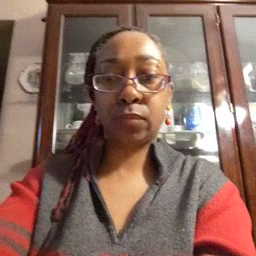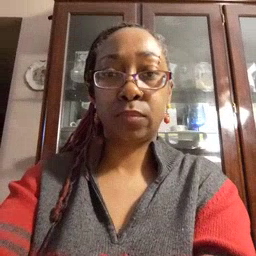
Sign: look